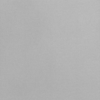
Label: dusty